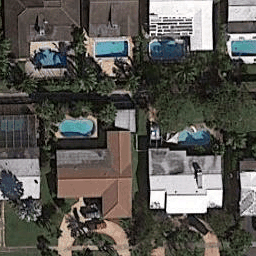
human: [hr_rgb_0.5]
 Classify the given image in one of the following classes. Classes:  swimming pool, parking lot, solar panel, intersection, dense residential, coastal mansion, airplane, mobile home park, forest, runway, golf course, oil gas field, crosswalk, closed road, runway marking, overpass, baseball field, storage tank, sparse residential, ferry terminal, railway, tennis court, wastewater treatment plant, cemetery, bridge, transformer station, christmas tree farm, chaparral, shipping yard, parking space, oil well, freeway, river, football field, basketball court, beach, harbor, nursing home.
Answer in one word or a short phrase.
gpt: coastal mansion